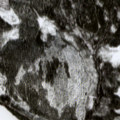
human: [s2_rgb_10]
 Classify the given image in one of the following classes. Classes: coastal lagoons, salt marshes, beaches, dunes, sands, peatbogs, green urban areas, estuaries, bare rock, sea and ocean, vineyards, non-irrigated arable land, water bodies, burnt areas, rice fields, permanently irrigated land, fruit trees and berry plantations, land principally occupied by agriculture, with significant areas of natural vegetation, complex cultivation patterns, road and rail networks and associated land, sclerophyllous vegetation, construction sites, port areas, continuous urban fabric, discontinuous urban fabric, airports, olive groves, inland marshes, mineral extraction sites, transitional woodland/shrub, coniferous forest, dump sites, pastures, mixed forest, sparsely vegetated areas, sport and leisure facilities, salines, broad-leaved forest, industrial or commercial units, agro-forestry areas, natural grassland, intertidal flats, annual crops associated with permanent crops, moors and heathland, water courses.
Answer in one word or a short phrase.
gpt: coniferous forest, water bodies